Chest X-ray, PA view. Patient: 46 years old, sex F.
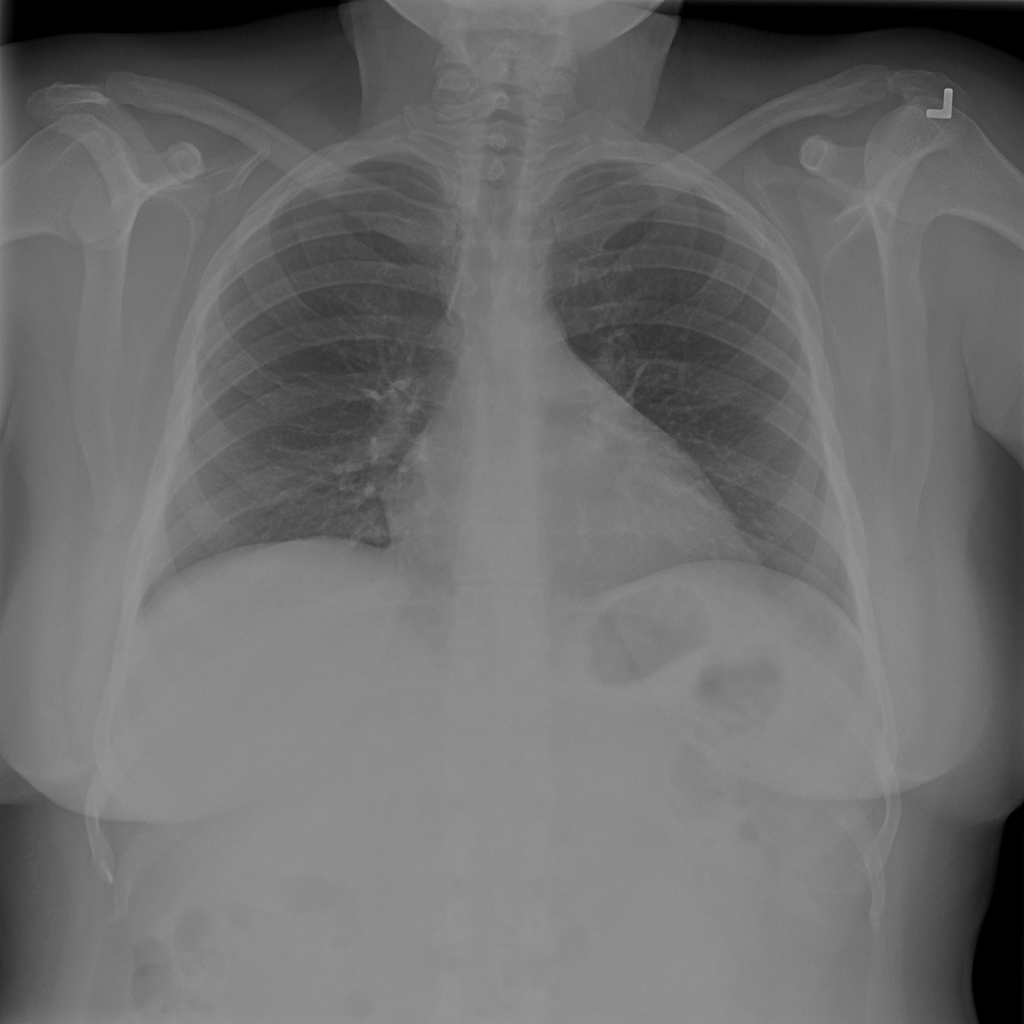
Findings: No Finding